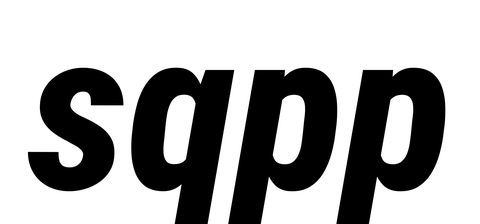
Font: Roboto-Italic_Condensed_ExtraBold_Italic